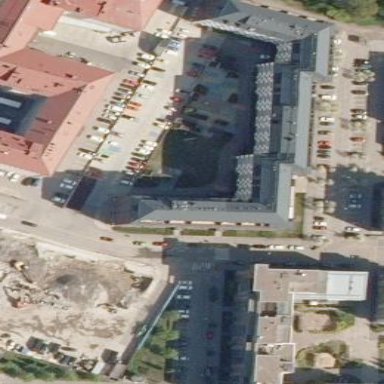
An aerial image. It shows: Horizontal parts of apartment building.